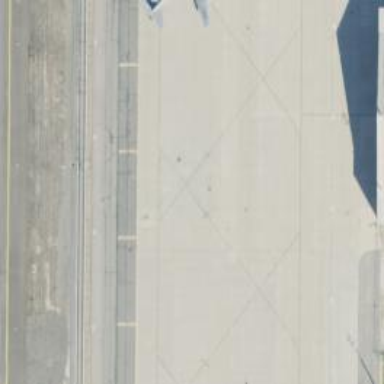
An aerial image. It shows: Image of taxiway at airport.